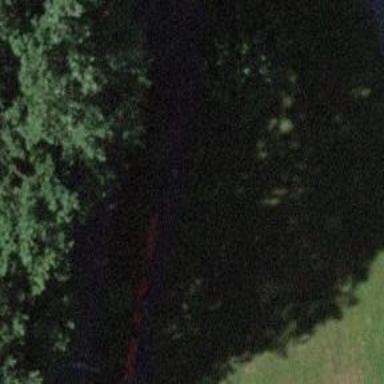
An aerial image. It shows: Red bench.